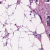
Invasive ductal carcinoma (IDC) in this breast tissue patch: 1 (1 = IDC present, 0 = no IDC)